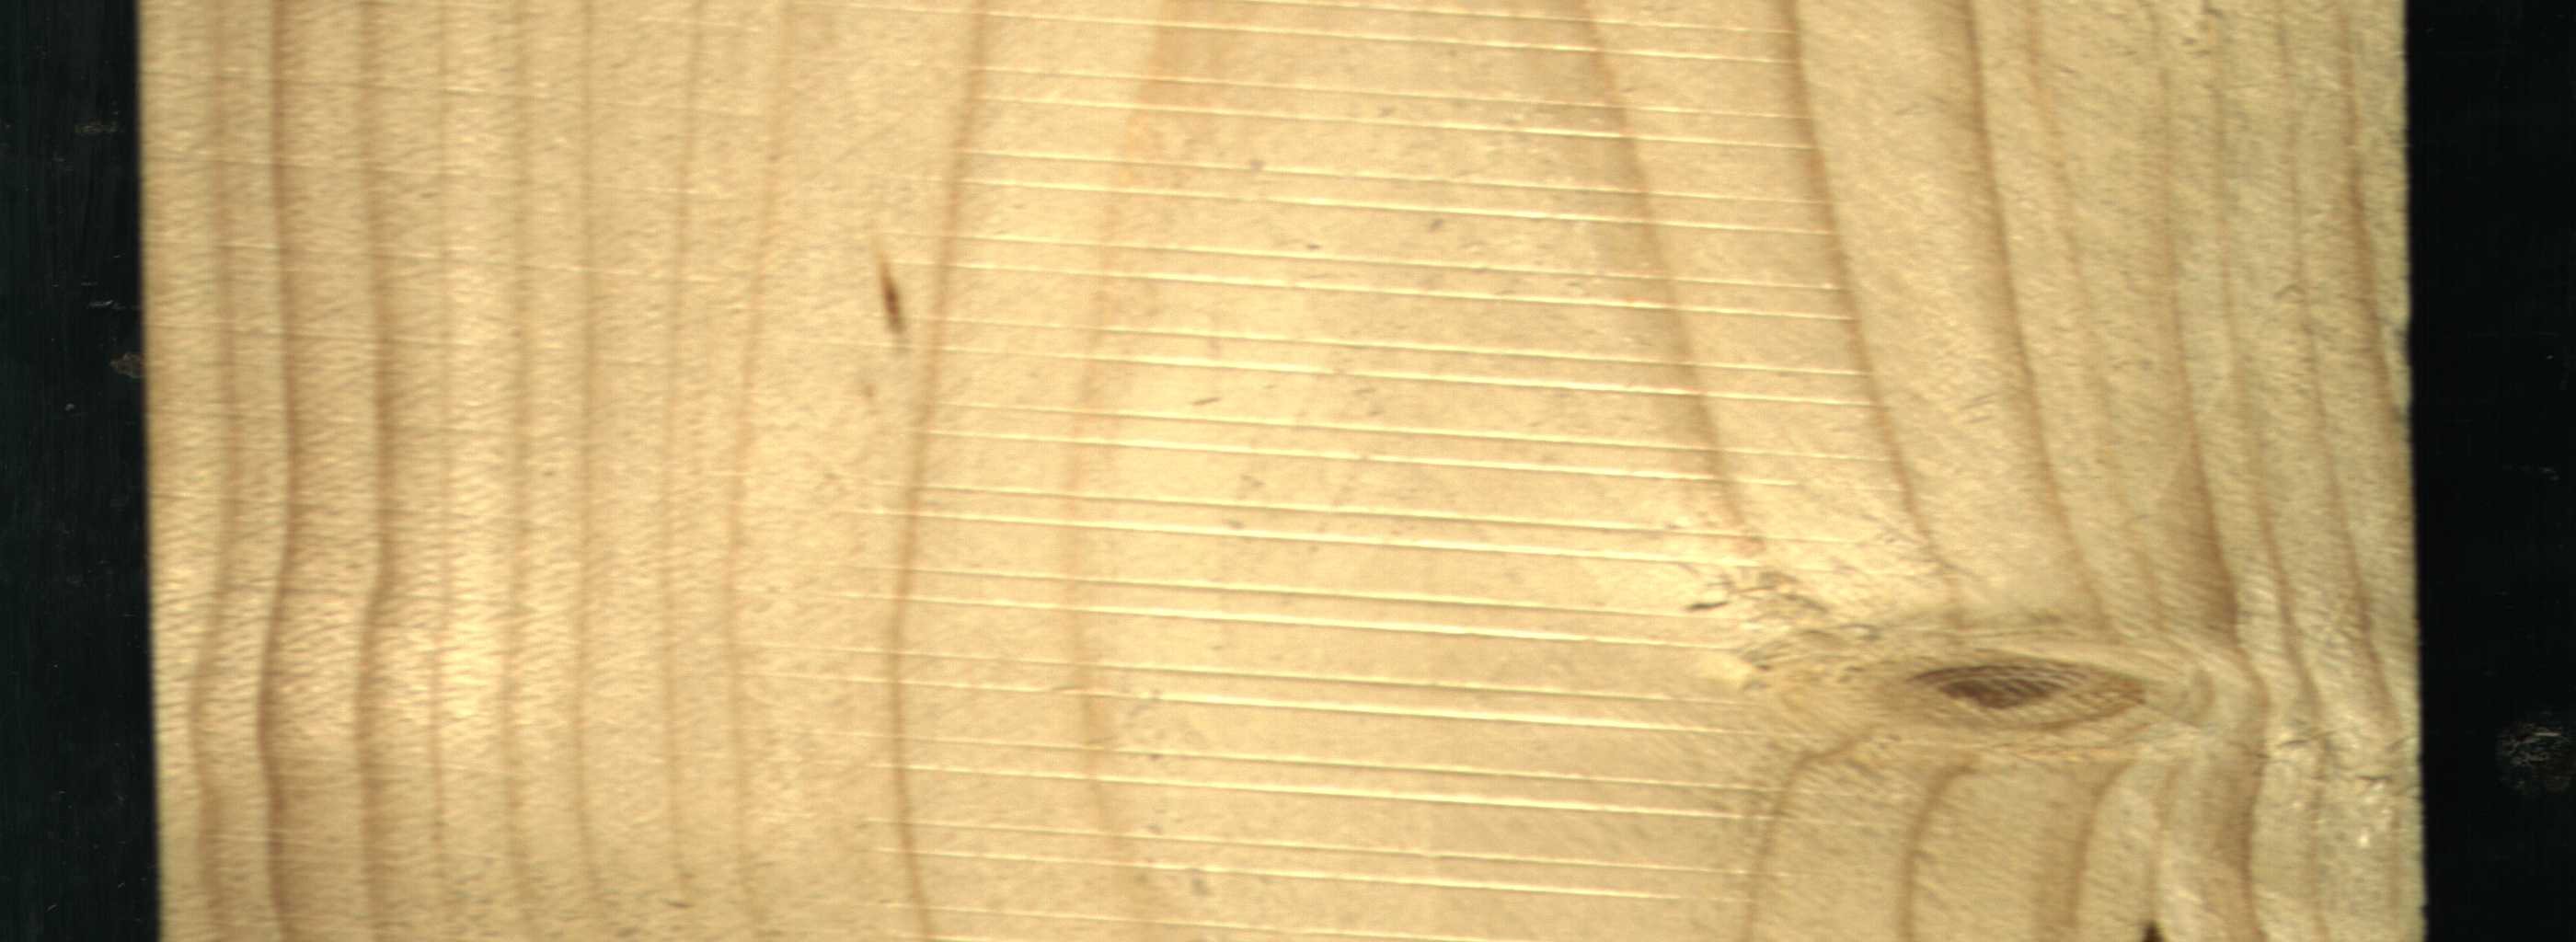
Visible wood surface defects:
resin
resin
Live_Knot